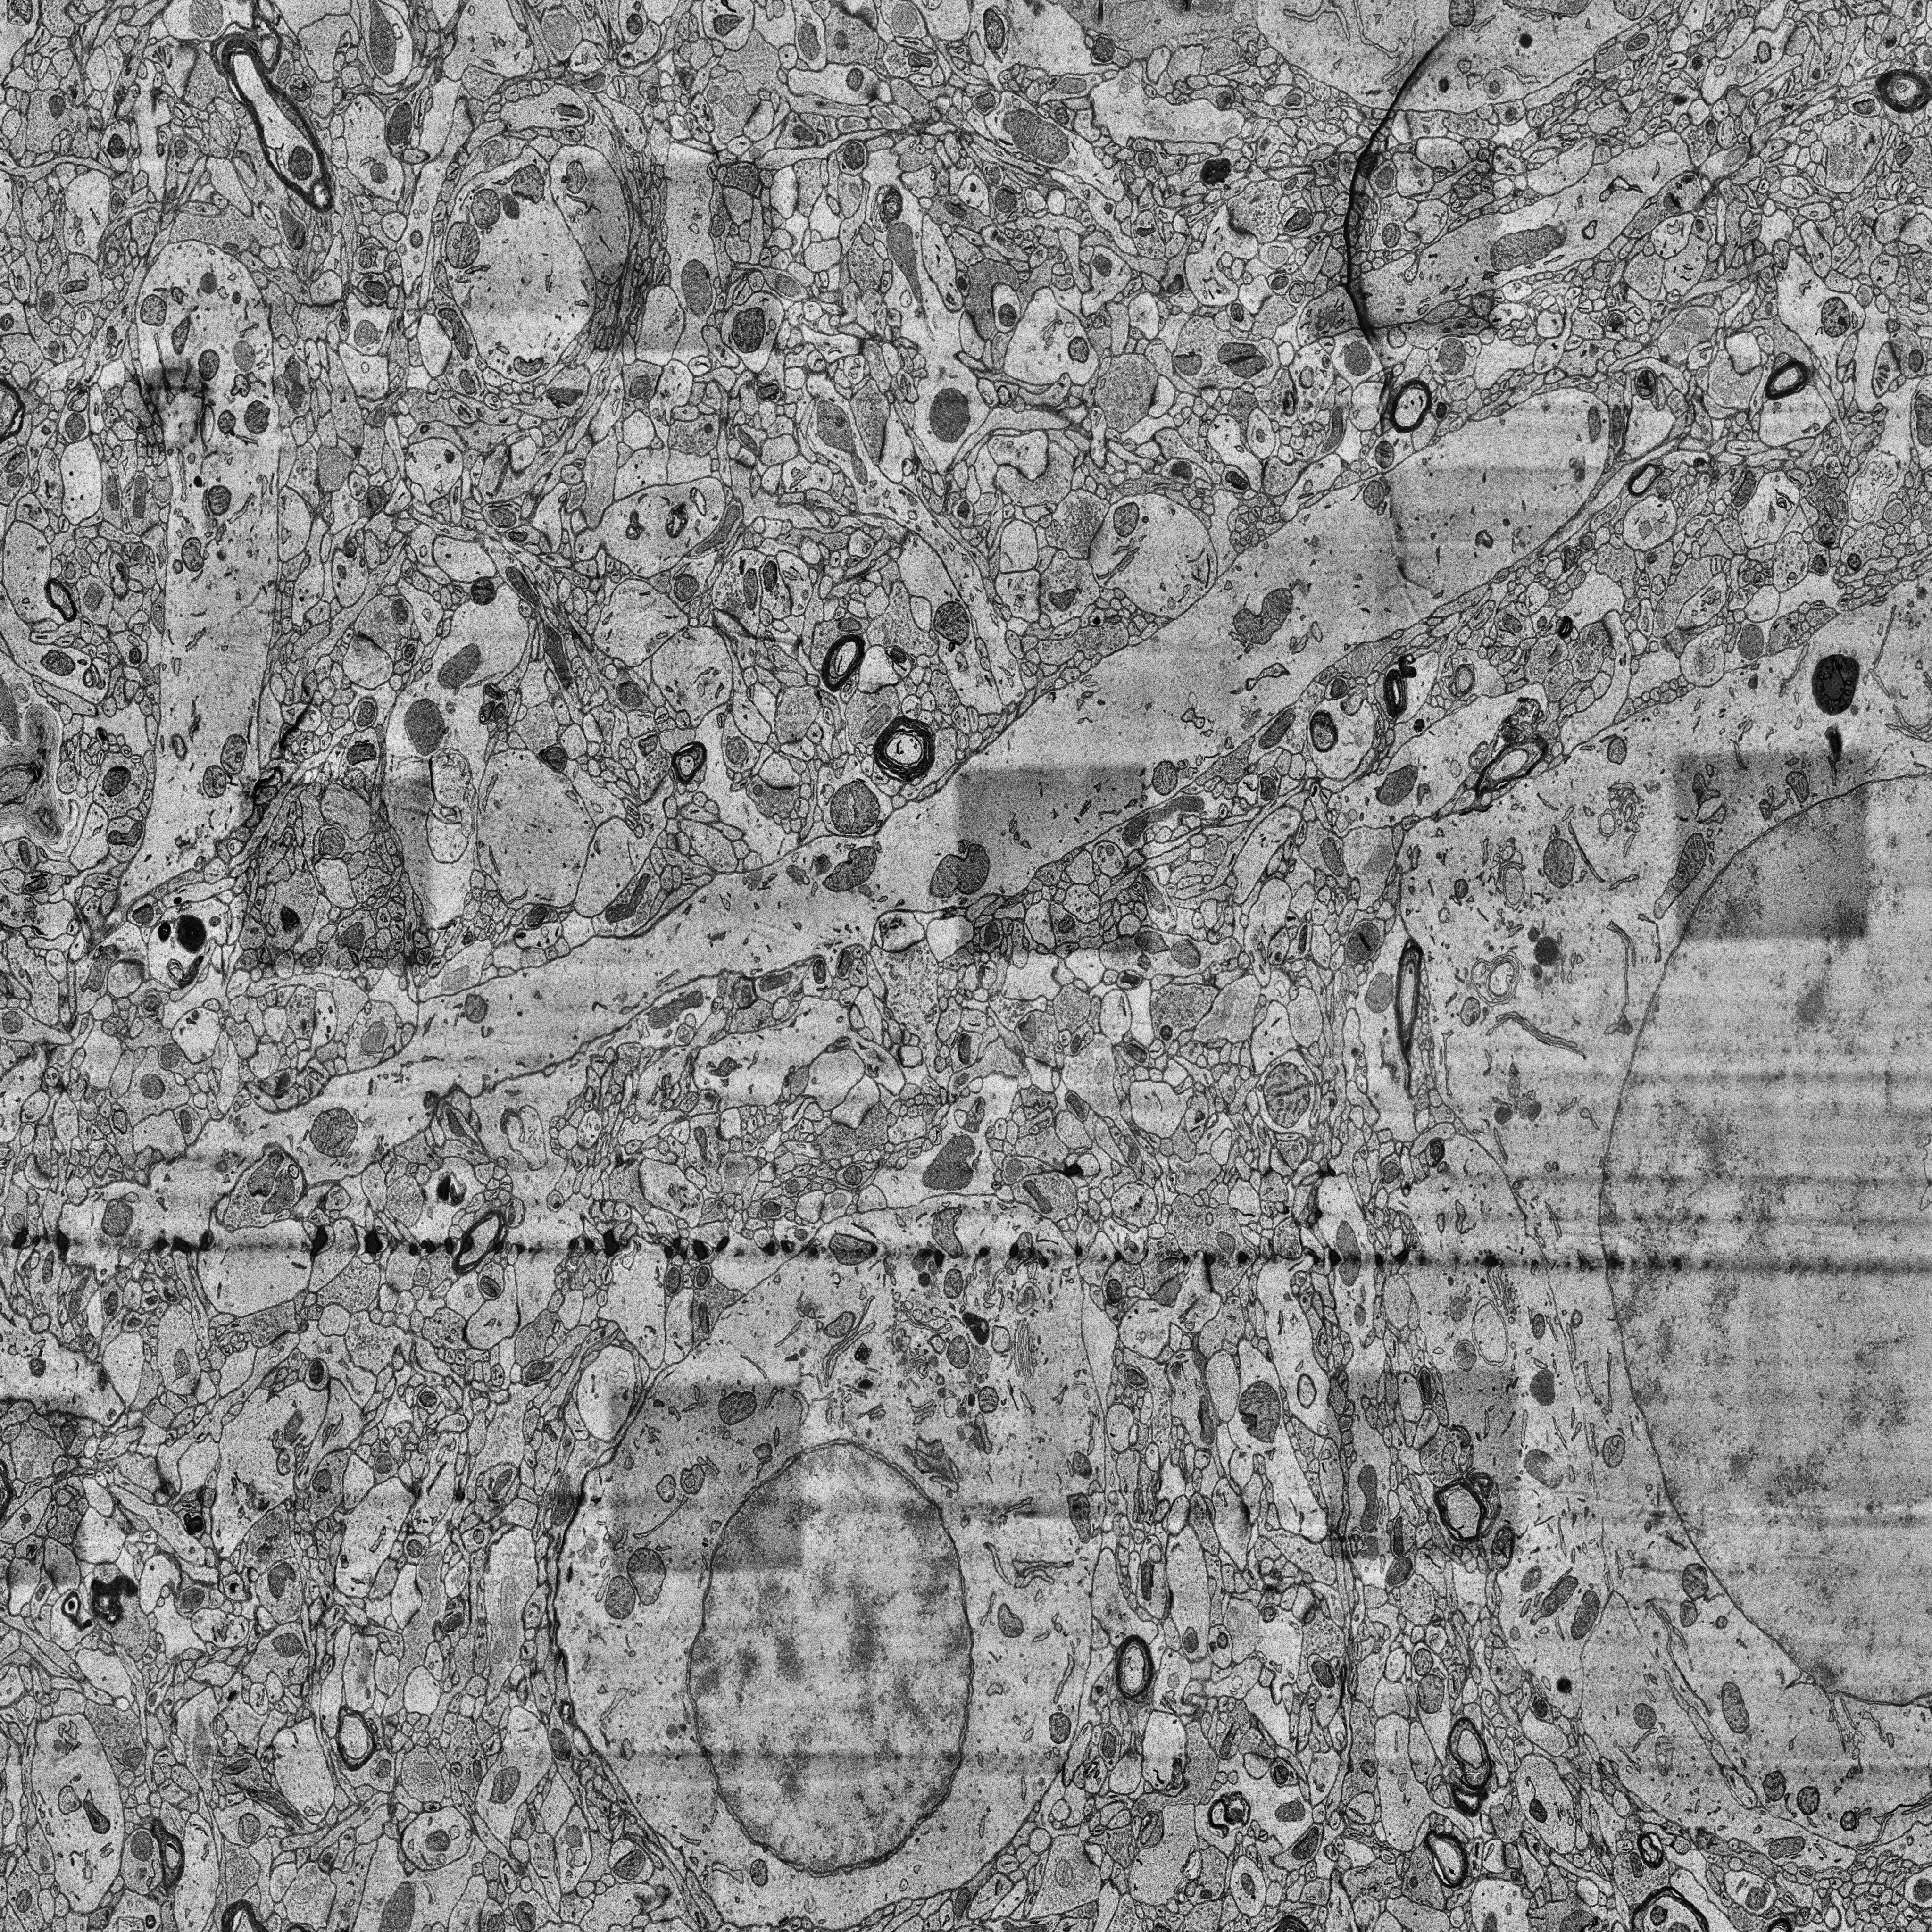
Electron microscopy slice of human cortex tissue
Slice depth (z): 356
Mitochondria instances in slice: 451